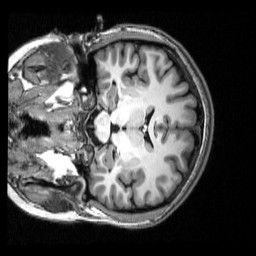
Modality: T1w
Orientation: coronal
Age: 20
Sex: female
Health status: healthy
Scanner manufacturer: siemens
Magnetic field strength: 3 T
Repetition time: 2.53 s
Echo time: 0.00339 s